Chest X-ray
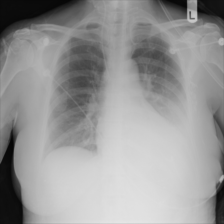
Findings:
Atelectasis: negative
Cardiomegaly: negative
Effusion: negative
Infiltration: negative
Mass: negative
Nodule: negative
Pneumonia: negative
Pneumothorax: negative
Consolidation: positive
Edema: negative
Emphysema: negative
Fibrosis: negative
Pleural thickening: negative
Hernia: negative